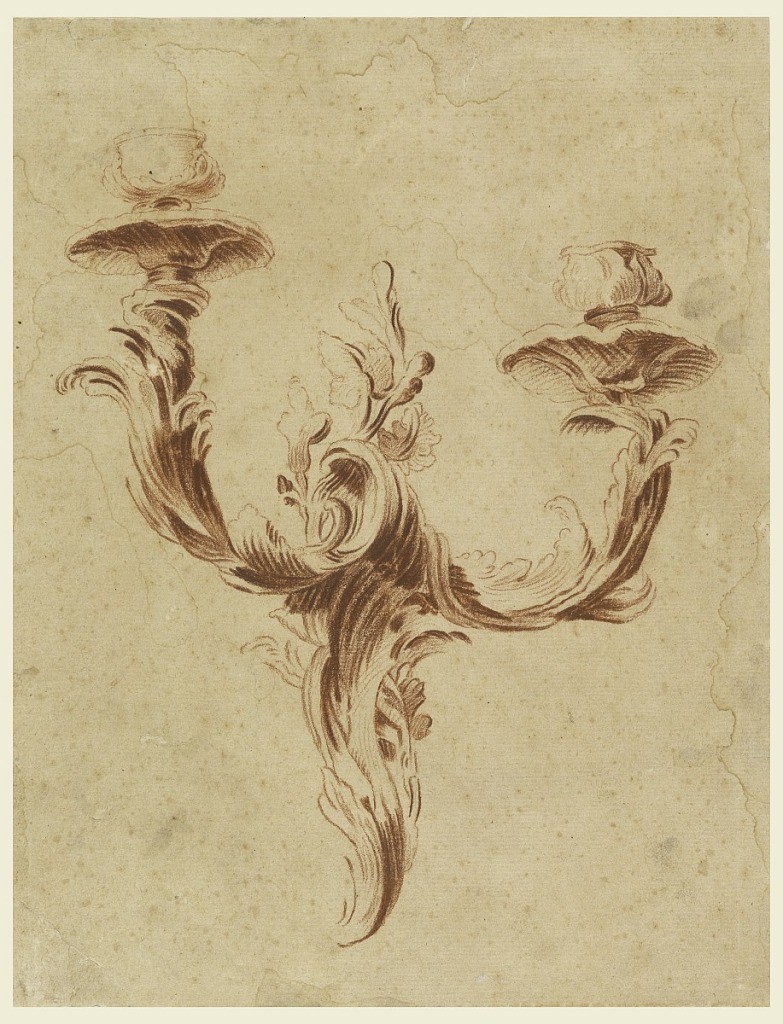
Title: Design for a Candle Bracket
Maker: Romain Girard, French, 1751 – after 1812
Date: ca. 1770
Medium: Red chalk on paper
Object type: Drawing
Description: Applique of two branches, composed of leaves. A bough with leaves and seeds, top center. The sockets stand upon petals.